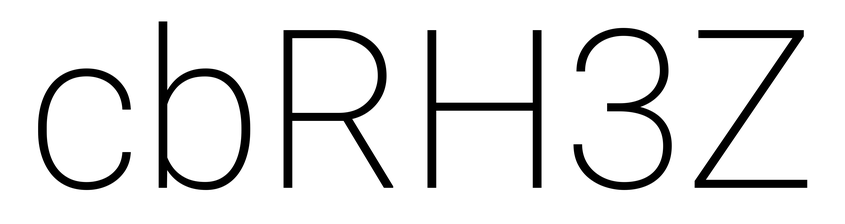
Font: Roboto_ExtraLight